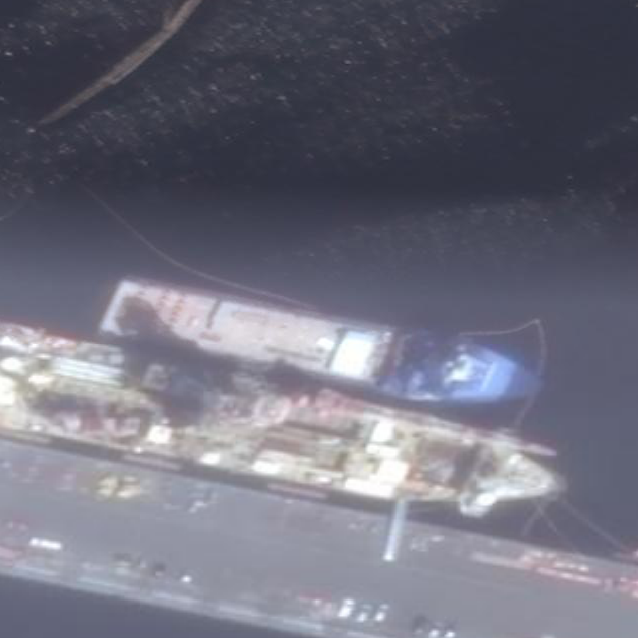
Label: civil